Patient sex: F
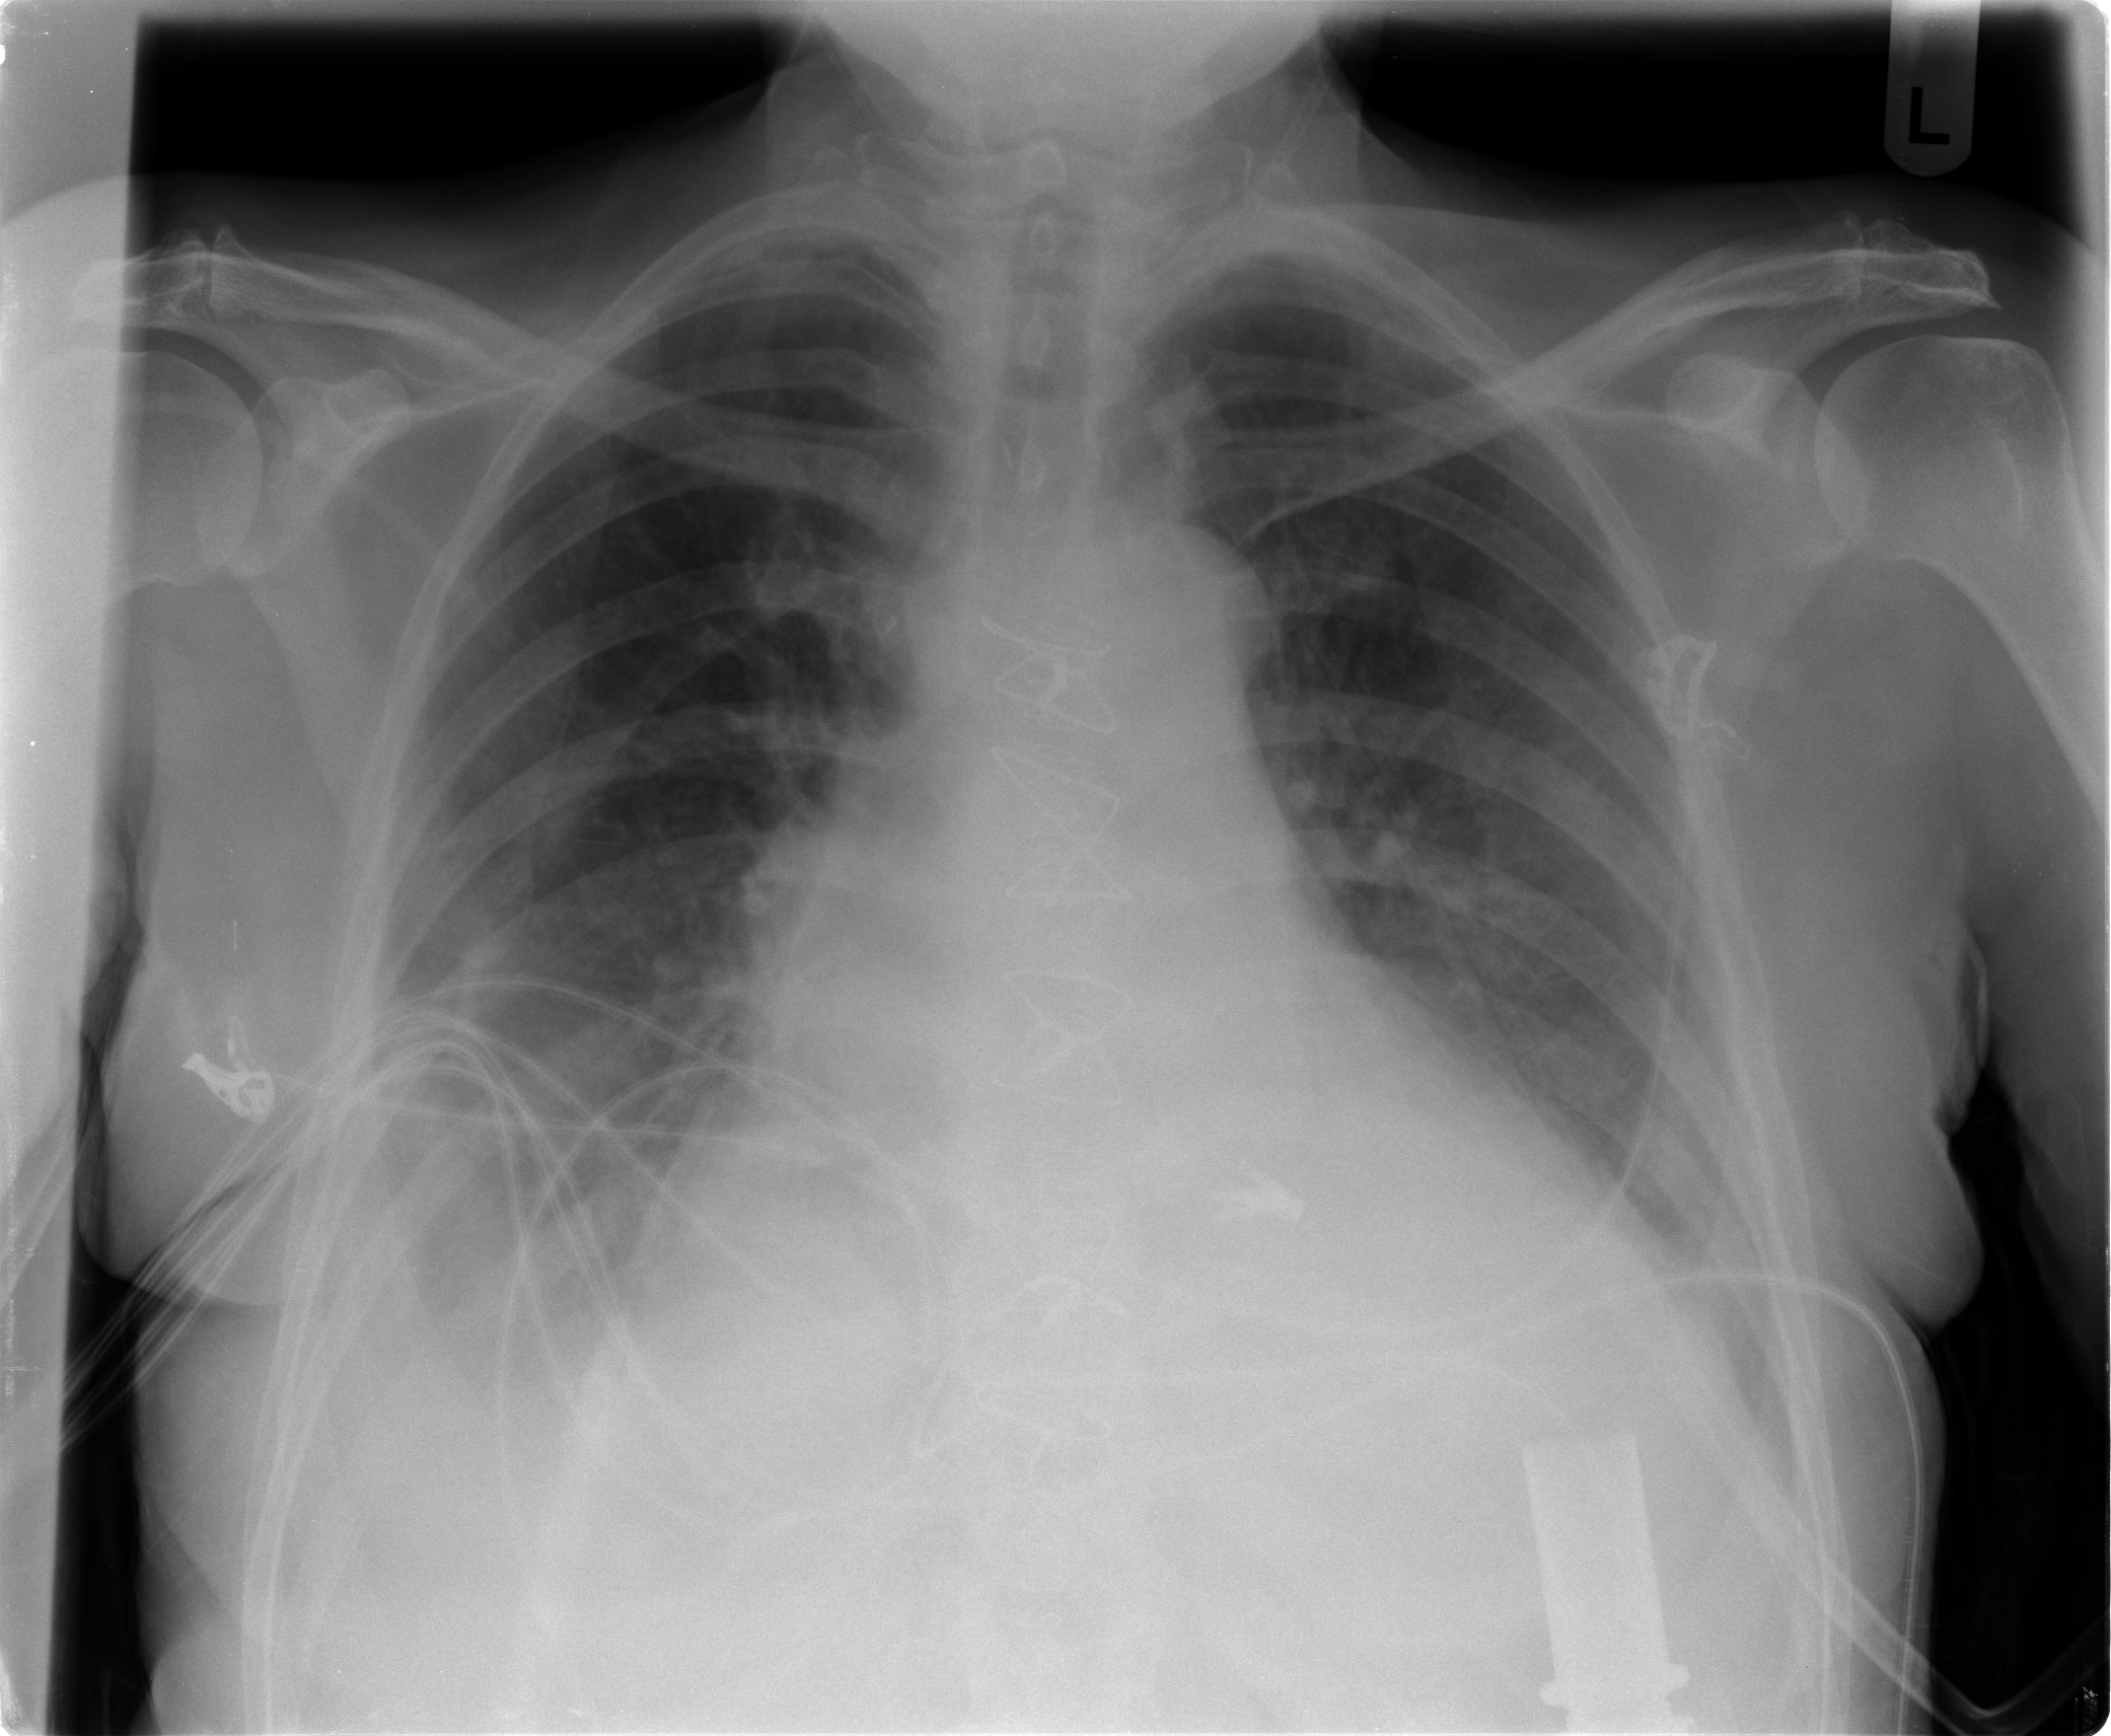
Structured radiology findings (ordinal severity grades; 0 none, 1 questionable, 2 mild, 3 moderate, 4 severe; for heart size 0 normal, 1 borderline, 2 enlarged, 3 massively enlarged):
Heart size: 2
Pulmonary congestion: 0
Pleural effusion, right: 3
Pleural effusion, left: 2
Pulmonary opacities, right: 0
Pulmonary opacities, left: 0
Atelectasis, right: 2
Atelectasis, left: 2